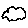
Label: cloud